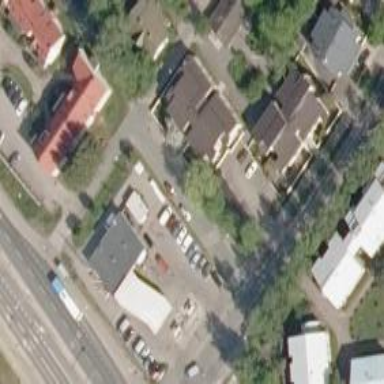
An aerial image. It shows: Commercial area.